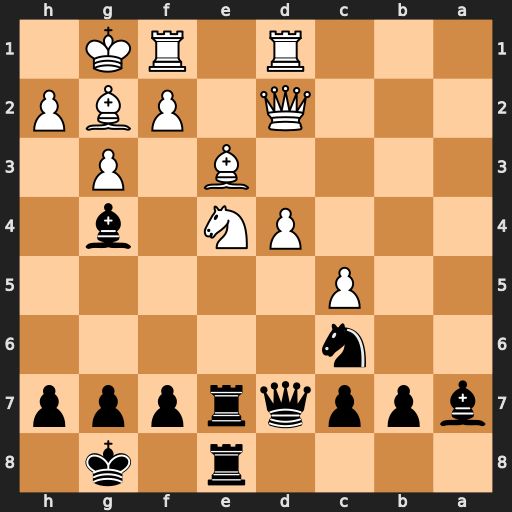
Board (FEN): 4r1k1/bppqrppp/2n5/2P5/3PN1b1/4B1P1/3Q1PBP/3R1RK1
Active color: b
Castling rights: -
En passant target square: -
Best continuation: Bxd1 Qxd1 Rxe4 Bxe4 Rxe4